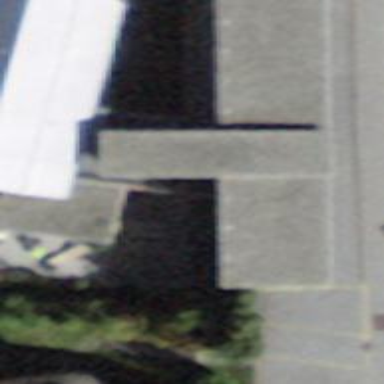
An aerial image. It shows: Carport structure.